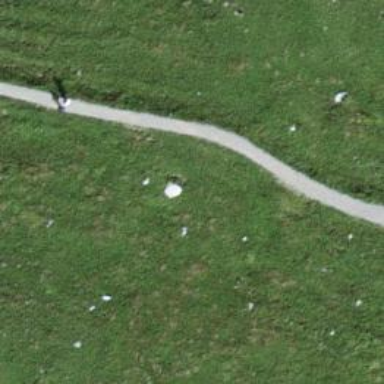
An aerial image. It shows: Gravel path.